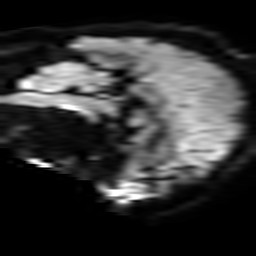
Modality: TRACE
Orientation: sagittal
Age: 56
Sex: male
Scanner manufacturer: philips
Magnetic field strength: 3 T
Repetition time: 3.332 s
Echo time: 0.076 s